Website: home-depot
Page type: billing-address
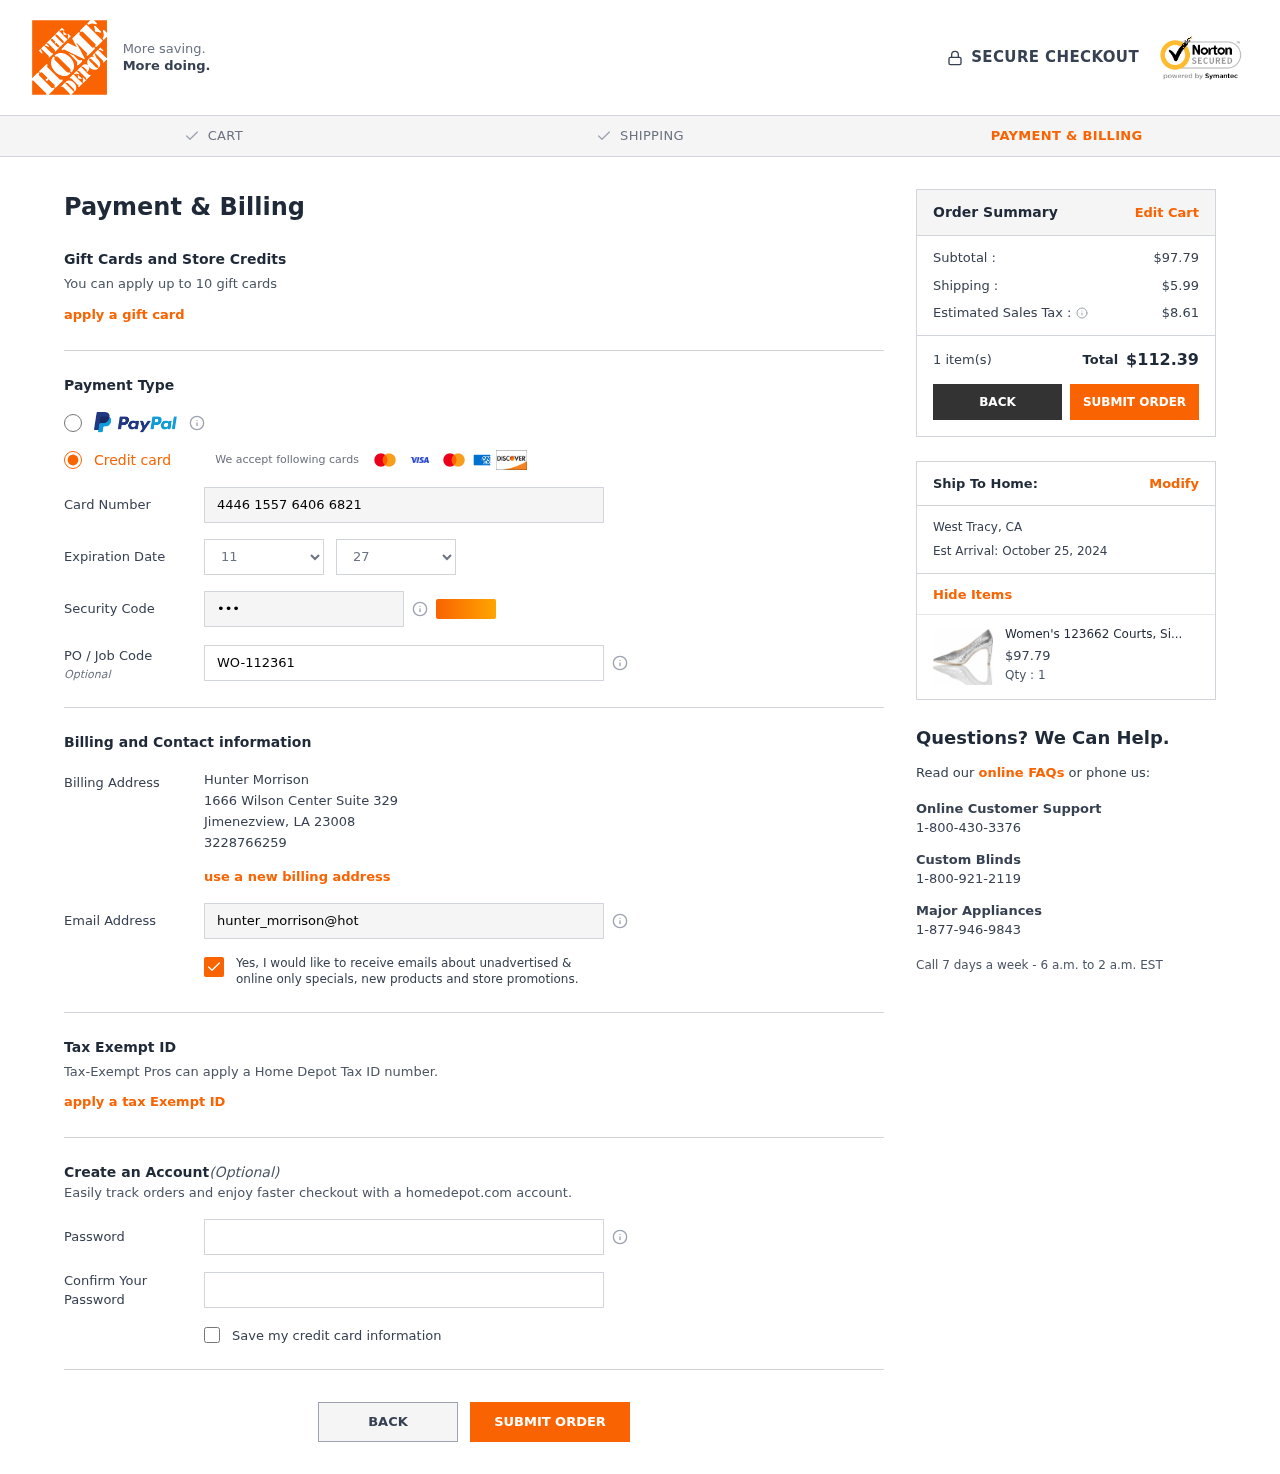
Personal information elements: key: PII_CARD_CVV
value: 180
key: PII_CARD_EXPIRY_MONTH
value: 11
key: PII_CARD_EXPIRY_YEAR
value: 27
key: PII_CARD_NUMBER
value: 4446 1557 6406 6821
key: PII_CITY
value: Jimenezview
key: PII_CITY2
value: West Tracy
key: PII_EMAIL
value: hunter_morrison@hotmail.com
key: PII_FULLNAME
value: Hunter Morrison
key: PII_JOB_CODE
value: WO-112361
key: PII_PHONE
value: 3228766259
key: PII_POSTCODE
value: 23008
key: PII_STATE_ABBR
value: LA
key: PII_STATE_ABBR2
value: CA
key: PII_STREET
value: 1666 Wilson Center Suite 329
Product elements: key: PRODUCT1_NAME
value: Women's 123662 Courts, Silver, 8 US
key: PRODUCT1_PRICE
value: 97.79
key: PRODUCT1_QUANTITY
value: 1
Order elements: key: ORDER_SUBTOTAL
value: $97.79
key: ORDER_SHIPPING_COST
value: $5.99
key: ORDER_TAX
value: $8.61
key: ORDER_NUM_ITEMS
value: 1 item(s)
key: ORDER_TOTAL
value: $112.39
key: ORDER_DELIVERY_DATE
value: Est Arrival: October 25, 2024